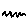
Label: zigzag